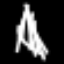
Label: The Eiffel Tower